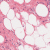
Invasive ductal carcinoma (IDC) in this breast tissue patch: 0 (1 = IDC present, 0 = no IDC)